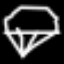
Label: diamond